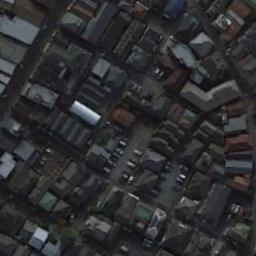
Label: residential